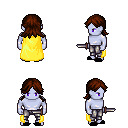
a pixel art fantasy rpg character, male body template, dark elf, purple skin, yellow cape, metal pants, brown loose hair, black slippers, dagger, four views (front, back, left, right), 2x2 character sprite sheet, small pixel art, hard edges, no anti-aliasing